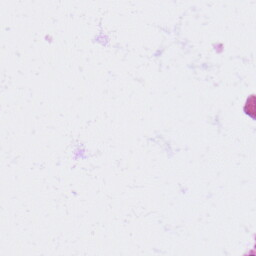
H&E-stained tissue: Lung